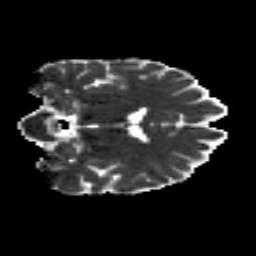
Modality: MD
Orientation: coronal
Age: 26
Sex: female
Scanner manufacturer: siemens
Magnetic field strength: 3 T
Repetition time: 8.8 s
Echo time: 0.085 s